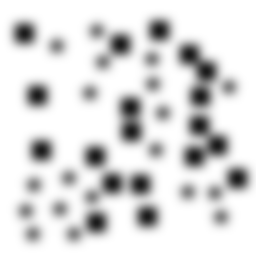
Squares: 19
Triangles: 0
Stars: 19
Total shapes: 38